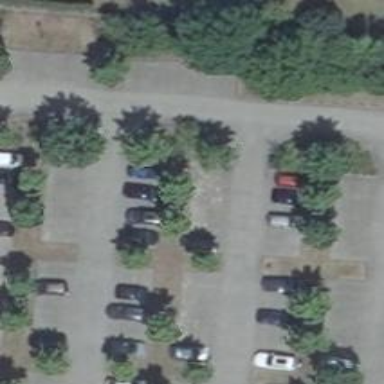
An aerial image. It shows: Evergreen broadleaved tree.